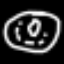
Label: donut